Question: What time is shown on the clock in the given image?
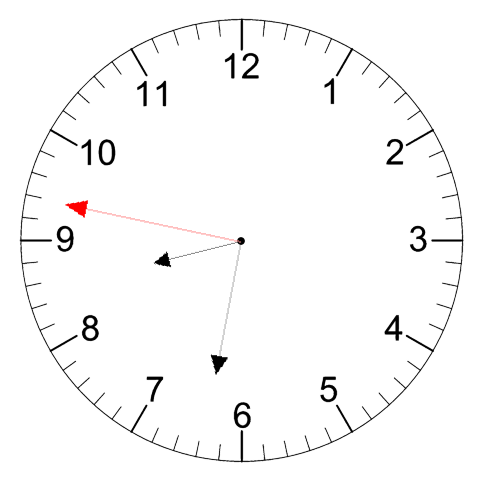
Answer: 08:31:47